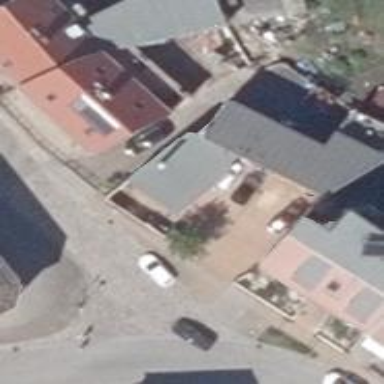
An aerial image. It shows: Apartment for tourism purposes.